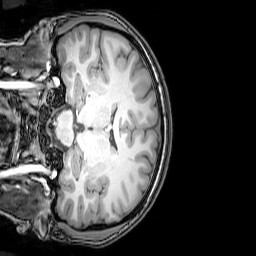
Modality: T1w
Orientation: coronal
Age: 21
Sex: female
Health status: healthy
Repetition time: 0.081 s
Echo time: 0.037 s